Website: apple
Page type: payment
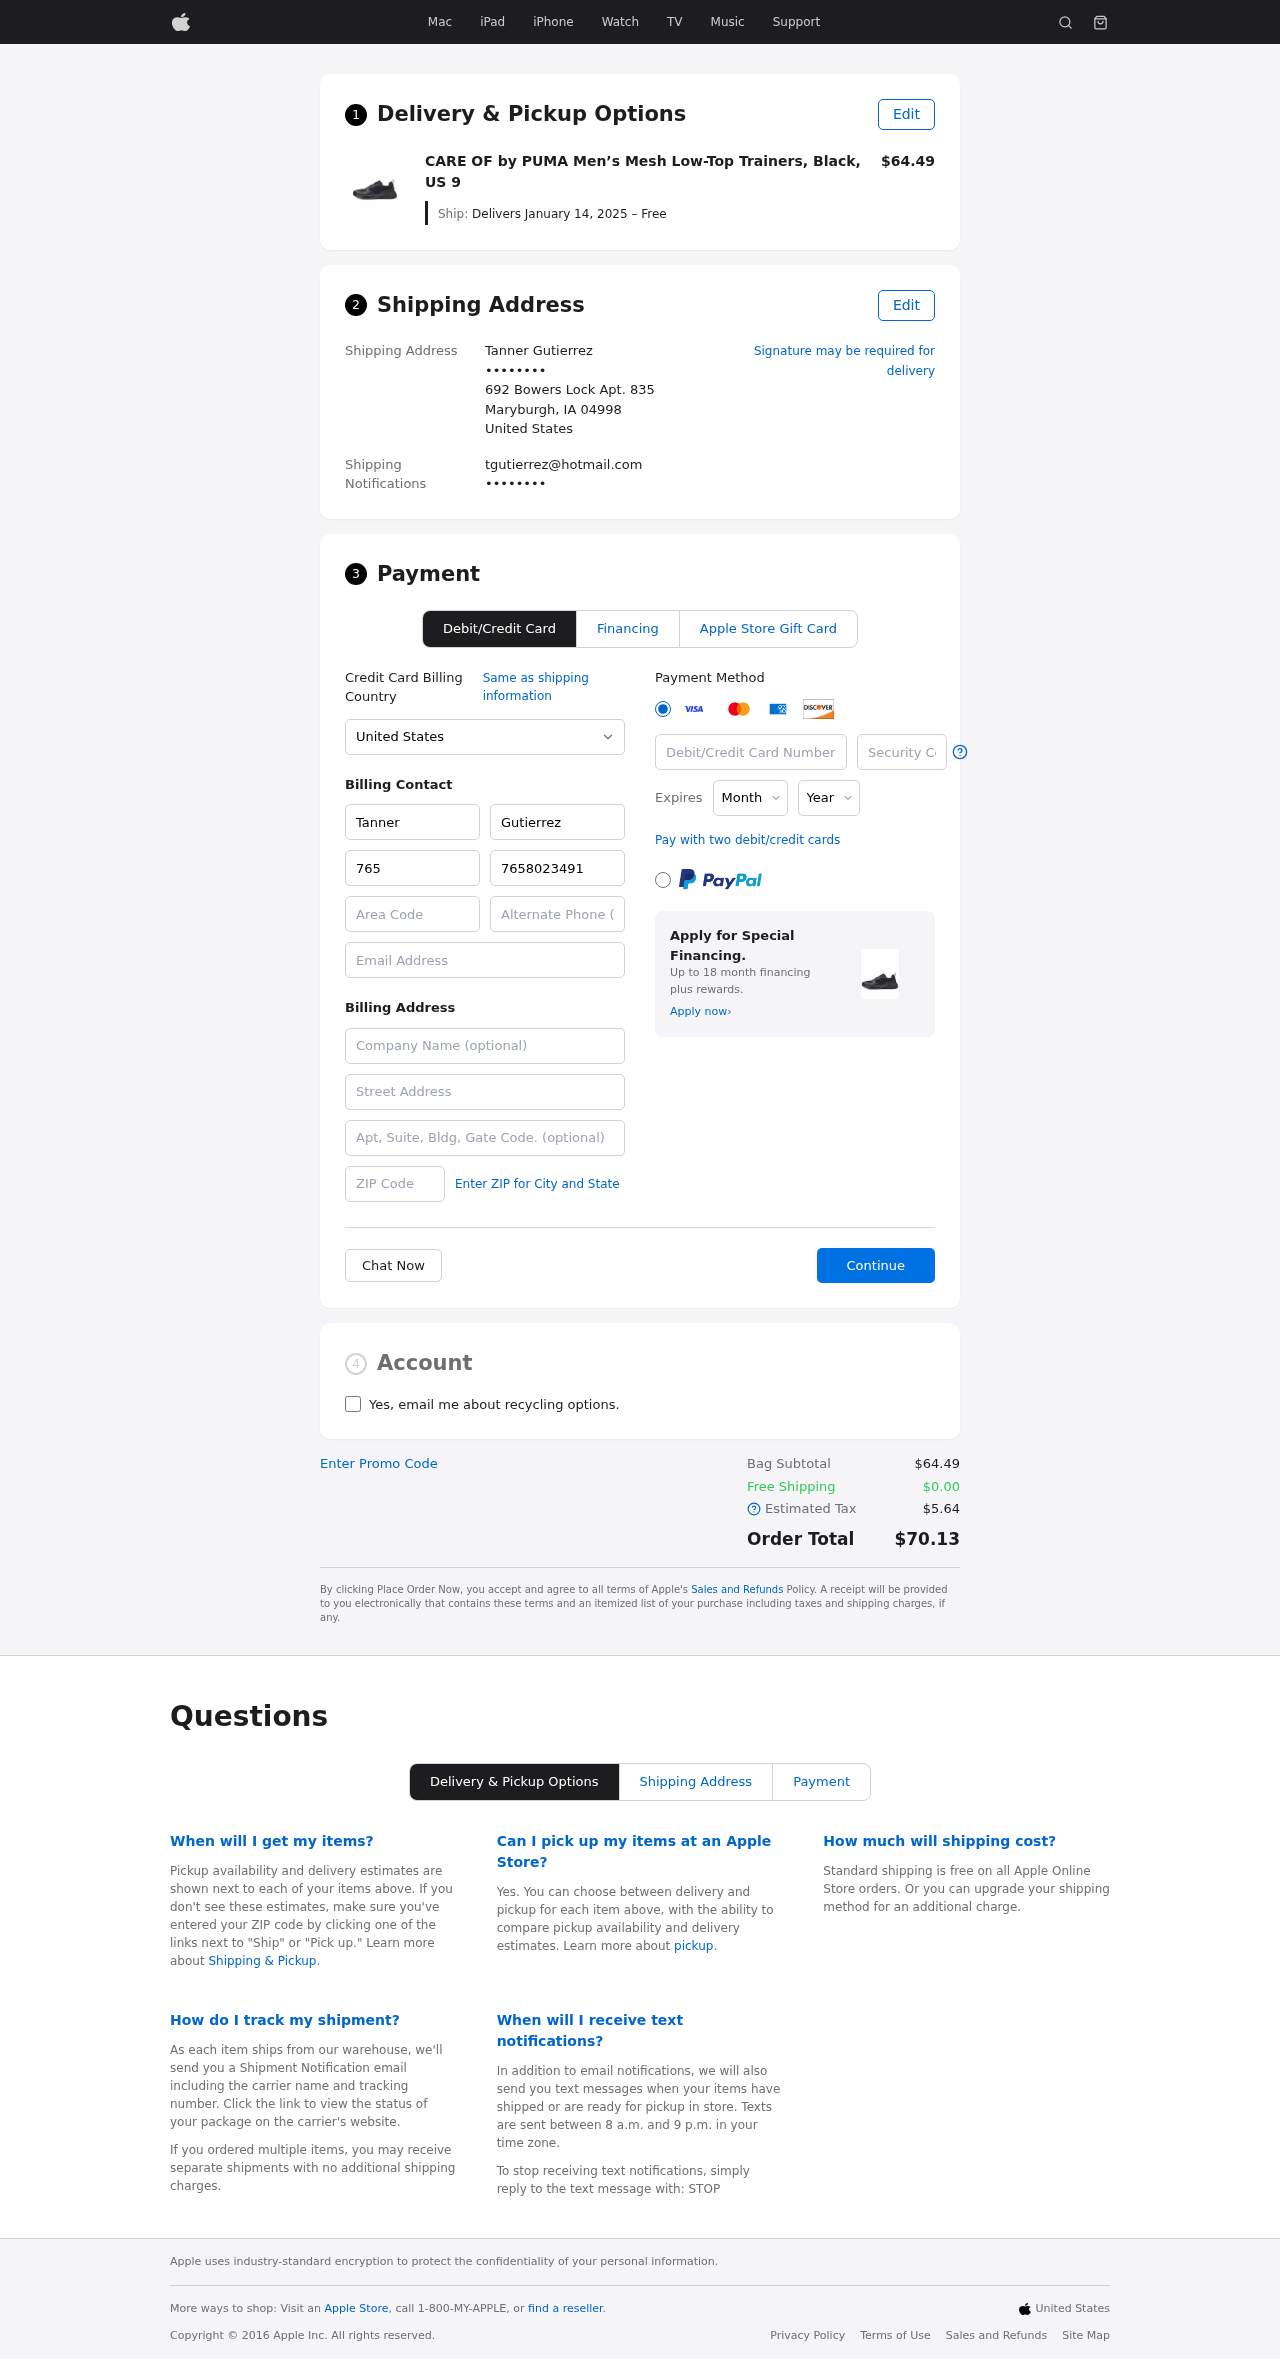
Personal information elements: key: PII_CARD_CVV
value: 318
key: PII_CARD_EXPIRY_MONTH
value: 12
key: PII_CARD_EXPIRY_YEAR
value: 30
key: PII_CARD_NUMBER
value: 2279 8401 1723 5456
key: PII_CITY_STATE_ZIP
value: Maryburgh, IA 04998
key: PII_COUNTRY
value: United States
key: PII_EMAIL
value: tgutierrez@hotmail.com
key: PII_EMAIL2
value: tgutierrez@hotmail.com
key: PII_FIRSTNAME
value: Tanner
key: PII_FULLNAME
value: Tanner Gutierrez
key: PII_LASTNAME
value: Gutierrez
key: PII_PHONE3
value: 7658023491
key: PII_PHONE_AREA
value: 765
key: PII_SECURITY_CODE
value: BN79
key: PII_STREET
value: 692 Bowers Lock Apt. 835
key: PII_PHONE
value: ••••••••
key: PII_PHONE2
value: ••••••••
Product elements: key: PRODUCT1_NAME
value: CARE OF by PUMA Men’s Mesh Low-Top Trainers, Black, US 9
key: PRODUCT1_PRICE
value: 64.49
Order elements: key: ORDER_DELIVERY_DATE
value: Delivers January 14, 2025 – Free
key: ORDER_SUBTOTAL
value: $64.49
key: ORDER_SHIPPING_COST
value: $0.00
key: ORDER_TAX
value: $5.64
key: ORDER_TOTAL
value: $70.13